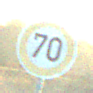
Verkehrszeichen: Geschwindigkeit70
Umgebung: Outdoor, RoadRail
Tageszeit: SunriseSunset
Wetter: PartlyCloudy
Licht: Natural
Jahreszeit: NotSpecified
Kontrast: HighContrast